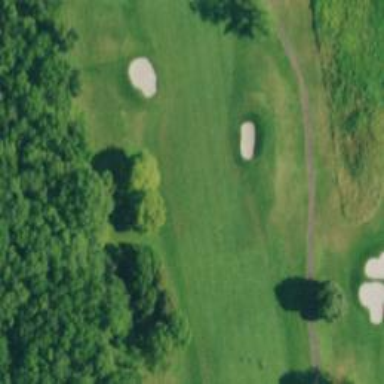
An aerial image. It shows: View of golf hole.